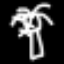
Label: palm tree